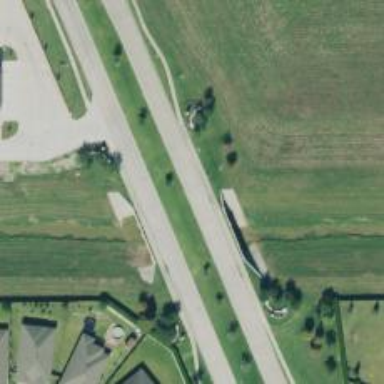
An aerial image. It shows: Secondary road with bridge.